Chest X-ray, AP view. Patient: 27 years old, sex F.
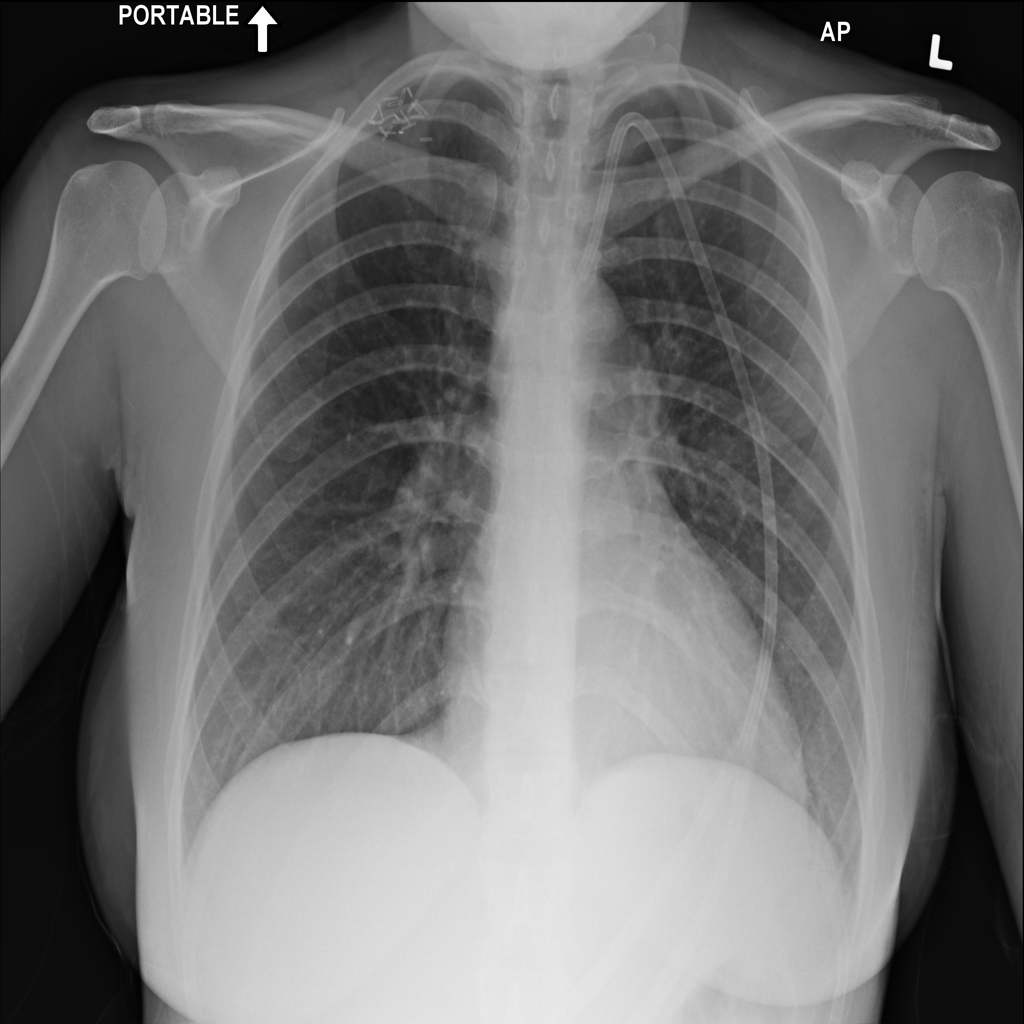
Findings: Infiltration